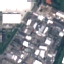
Land use / land cover class: Industrial